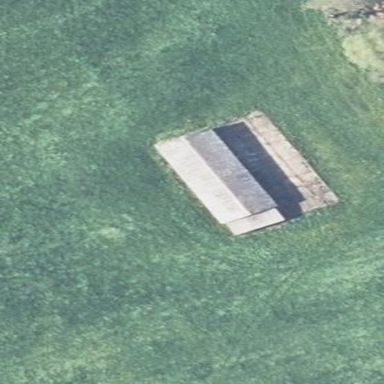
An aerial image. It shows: Flat-roofed farm auxiliary building.